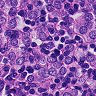
Metastatic tissue present: yes